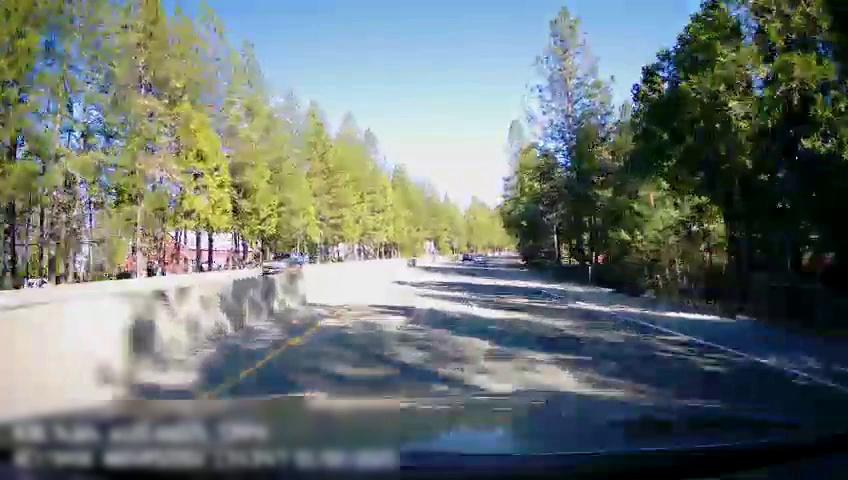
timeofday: Day
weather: Sunny
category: Drivable Space
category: Drivable Space
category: Vehicles | SUV
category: Vehicles | Car
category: Vehicles | Car
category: Lanes | Alternate Lane
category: Lanes | Current Lane
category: Lanes | Alternate Lane